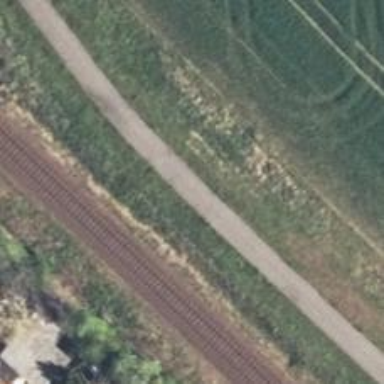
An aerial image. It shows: Asphalt cycleway through agricultural land.